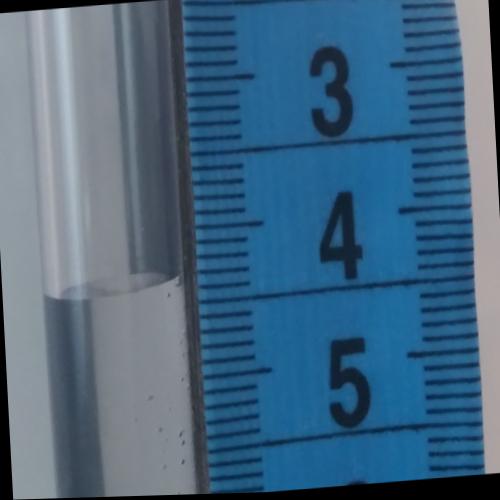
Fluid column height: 4.3 cm